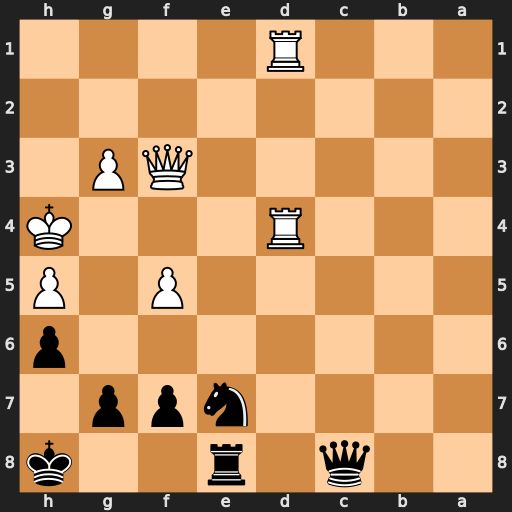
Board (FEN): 2q1r2k/4npp1/7p/5P1P/3R3K/5QP1/8/3R4
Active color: b
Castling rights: -
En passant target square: -
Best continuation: Nxf5+ Kh3 Nxd4+